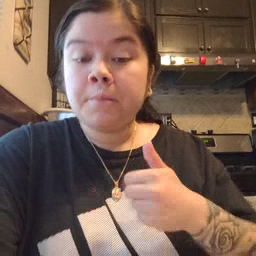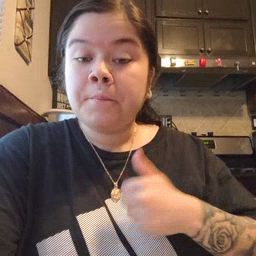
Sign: stay